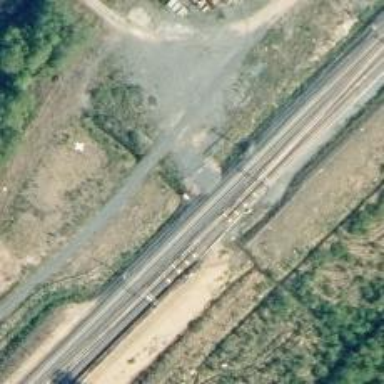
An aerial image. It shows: Railway crossover.